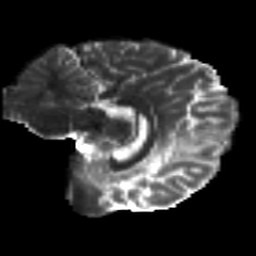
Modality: T2w
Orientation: sagittal
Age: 29
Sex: female
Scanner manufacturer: siemens
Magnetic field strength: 3 T
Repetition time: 8.8 s
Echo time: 0.085 s